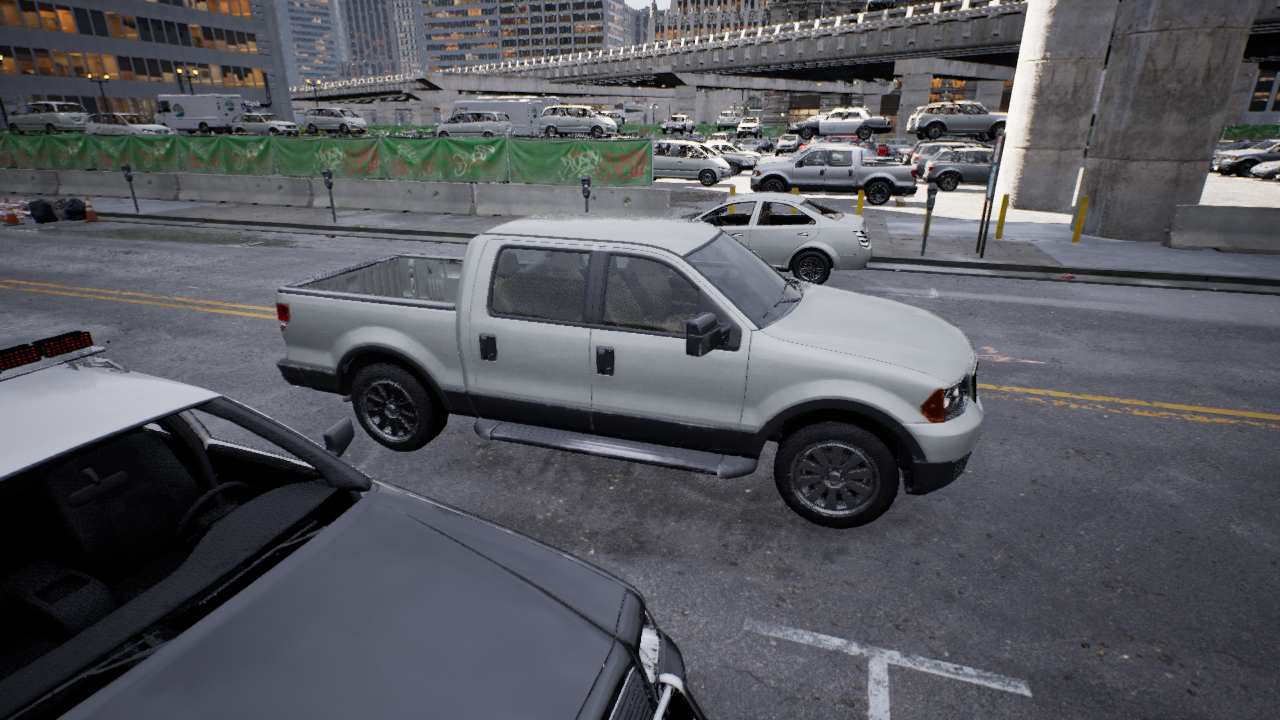
Venue: downtown
Lighting: clear day
Vehicle rig: pickup